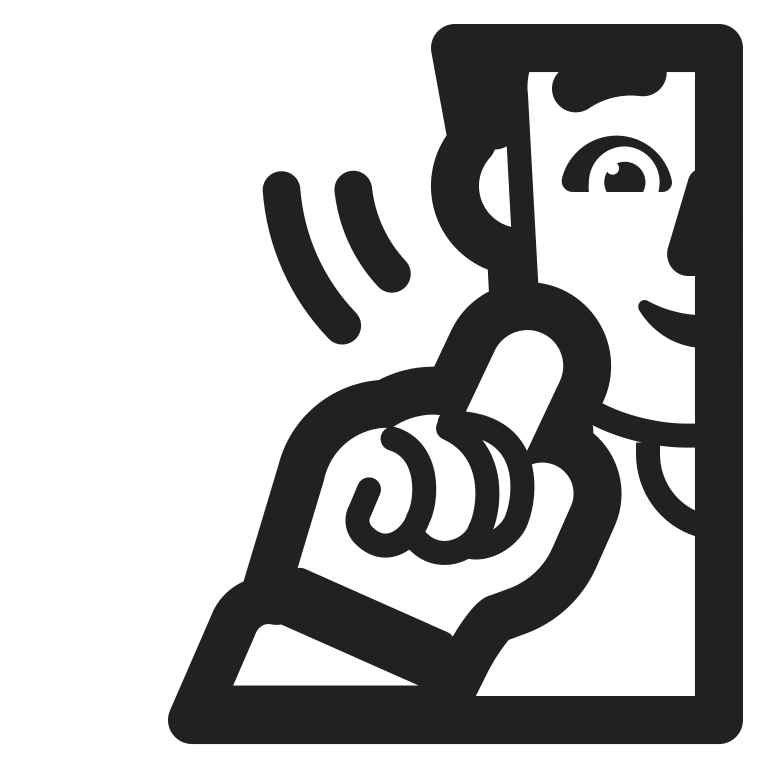
woman deaf high contrast default